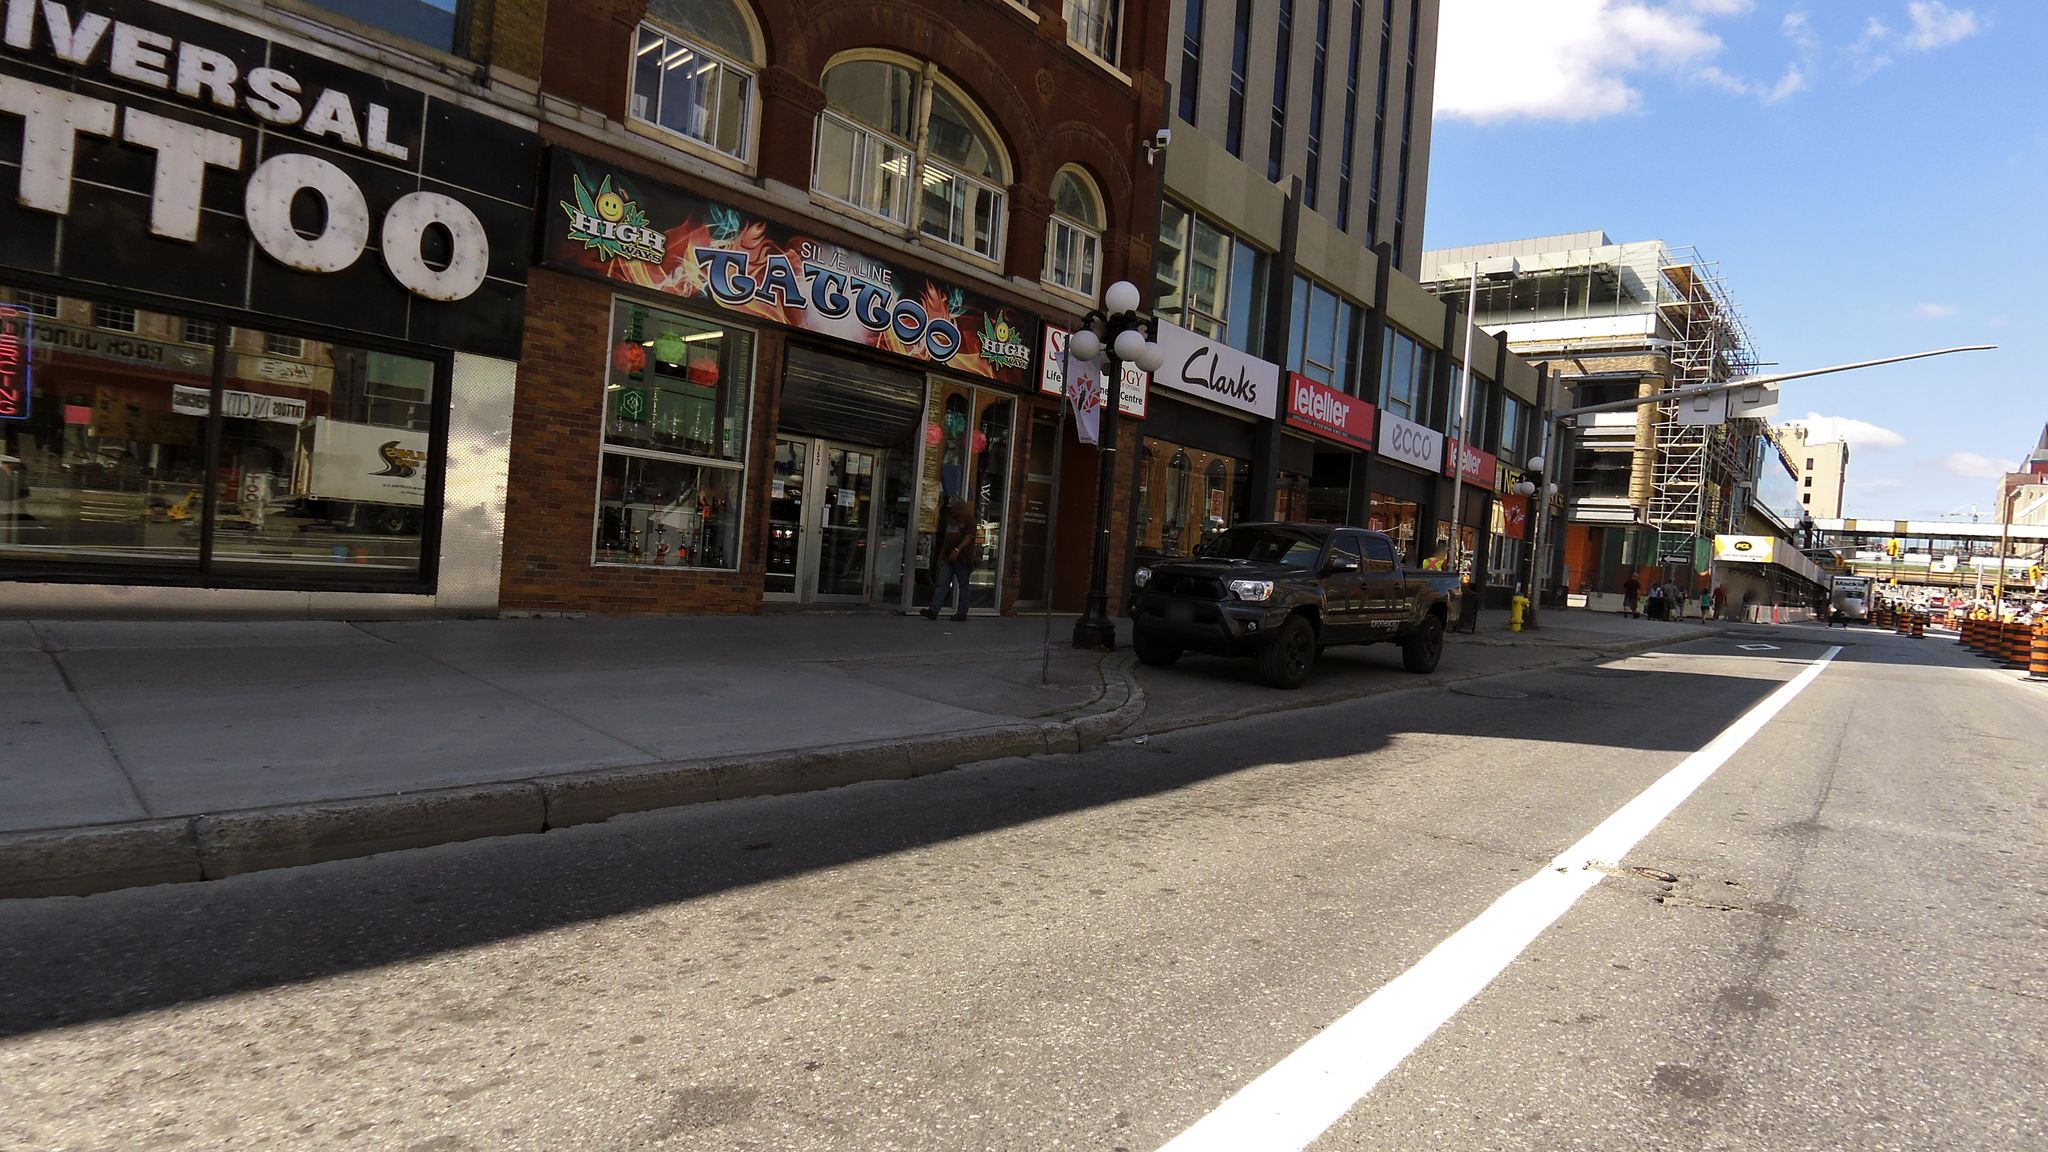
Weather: clear
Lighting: day
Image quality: good
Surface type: walking surface
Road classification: secondary
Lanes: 3
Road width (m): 5
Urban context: urban centre
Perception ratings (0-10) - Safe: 6.73, Lively: 8.87, Beautiful: 6.09, Boring: 2.98, Depressing: 4.69, Wealthy: 3.18